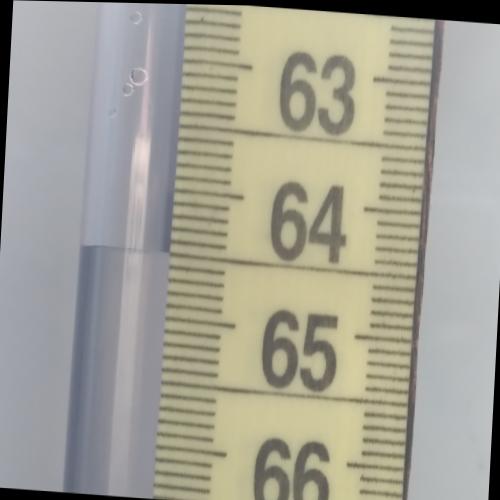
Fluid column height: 64.5 cm